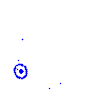
Particle: kaon